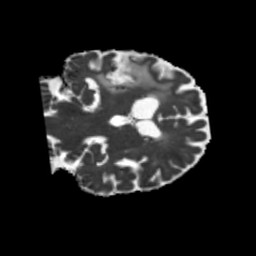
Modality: MD
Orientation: coronal
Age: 75
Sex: male
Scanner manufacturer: siemens
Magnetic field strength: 3 T
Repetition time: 5.25 s
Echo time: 0.08 s